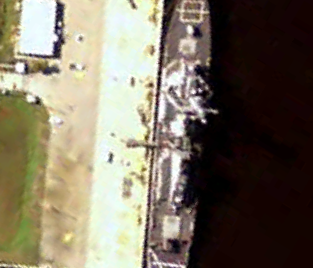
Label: Arleigh_Burke-class_destroyer